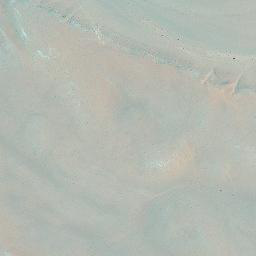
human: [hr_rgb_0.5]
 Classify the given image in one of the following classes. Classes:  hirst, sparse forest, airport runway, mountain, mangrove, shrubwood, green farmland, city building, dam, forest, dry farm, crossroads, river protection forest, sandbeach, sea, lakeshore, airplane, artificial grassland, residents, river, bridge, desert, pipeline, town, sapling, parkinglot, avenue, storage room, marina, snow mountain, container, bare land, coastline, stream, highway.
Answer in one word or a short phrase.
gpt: desert